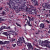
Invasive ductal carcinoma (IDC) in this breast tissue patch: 1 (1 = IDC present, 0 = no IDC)